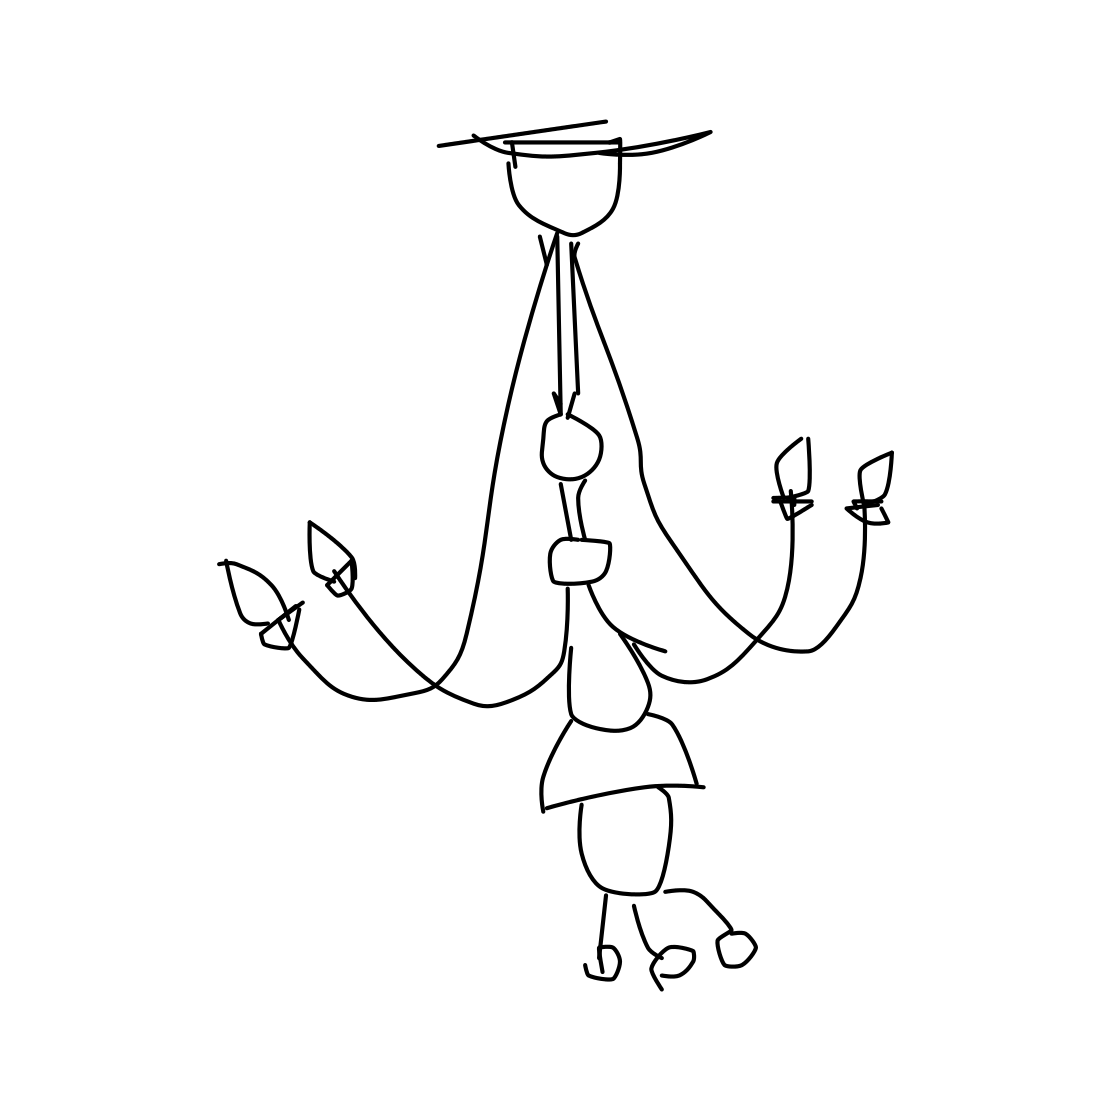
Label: chandelier